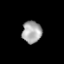
Tissue: lung
Cell type: T cells
Senescence score: 0.2387
Nuclear area (px): 423
Mean DAPI intensity: 166.678